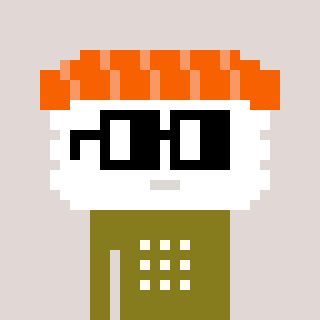
a pixel art character with square black glasses, a nigiri-shaped head and a gunk-colored body on a warm background